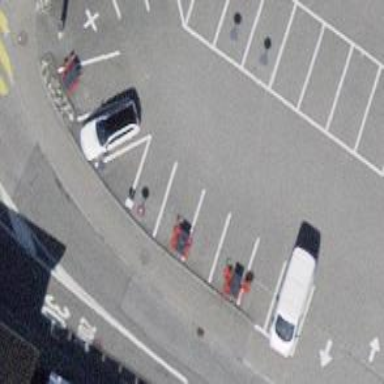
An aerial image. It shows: Parking aisle designated as service road.